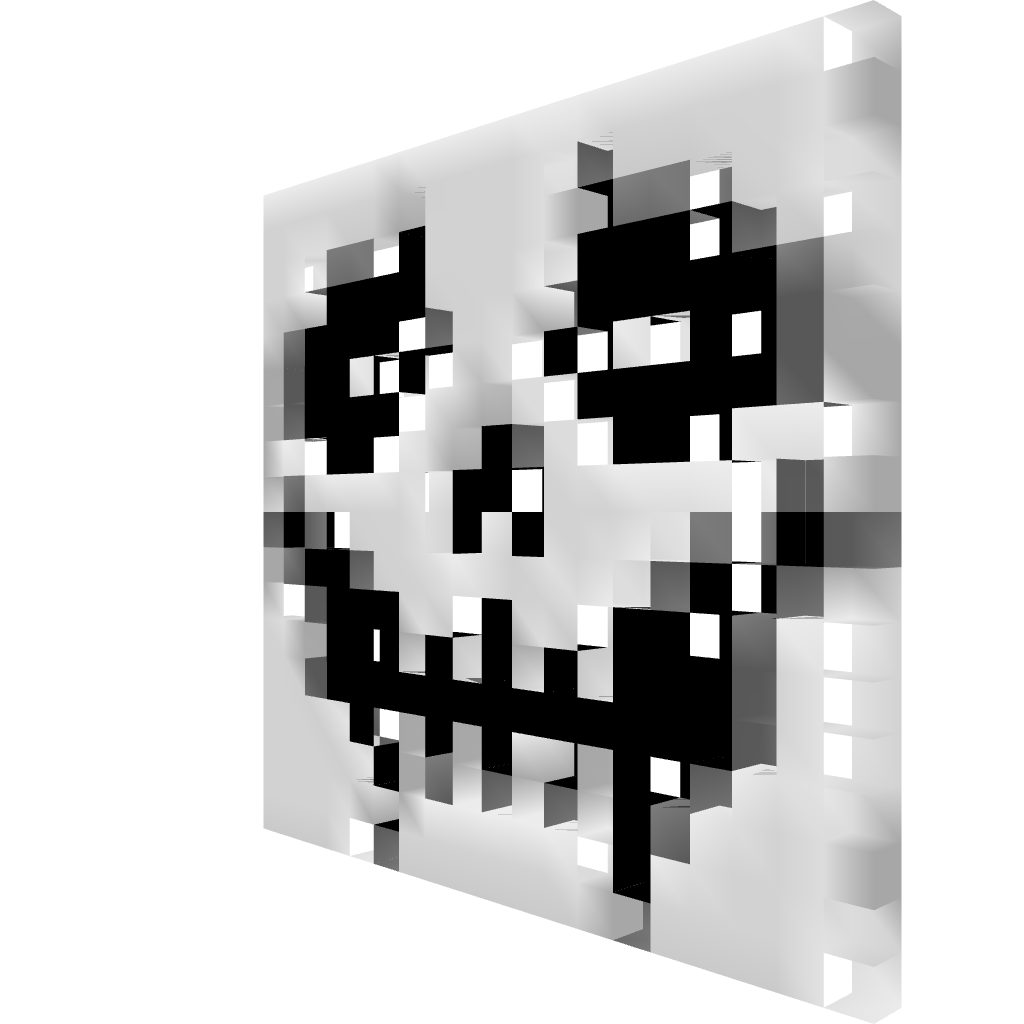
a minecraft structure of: death's head high quality